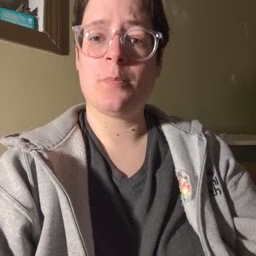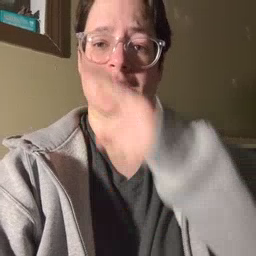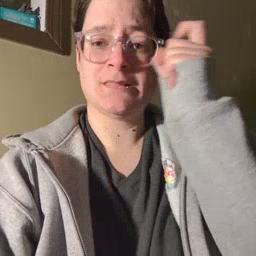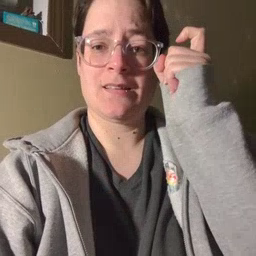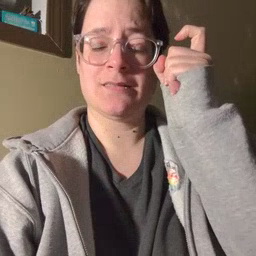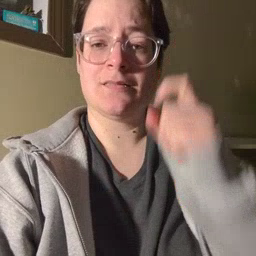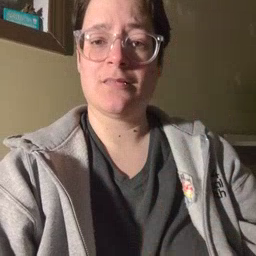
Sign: because